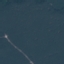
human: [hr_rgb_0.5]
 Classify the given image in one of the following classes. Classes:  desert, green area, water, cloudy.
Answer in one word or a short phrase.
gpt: green area